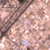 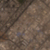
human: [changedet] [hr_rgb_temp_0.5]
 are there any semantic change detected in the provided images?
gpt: No change was made.